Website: crate-barrel
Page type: billing-address
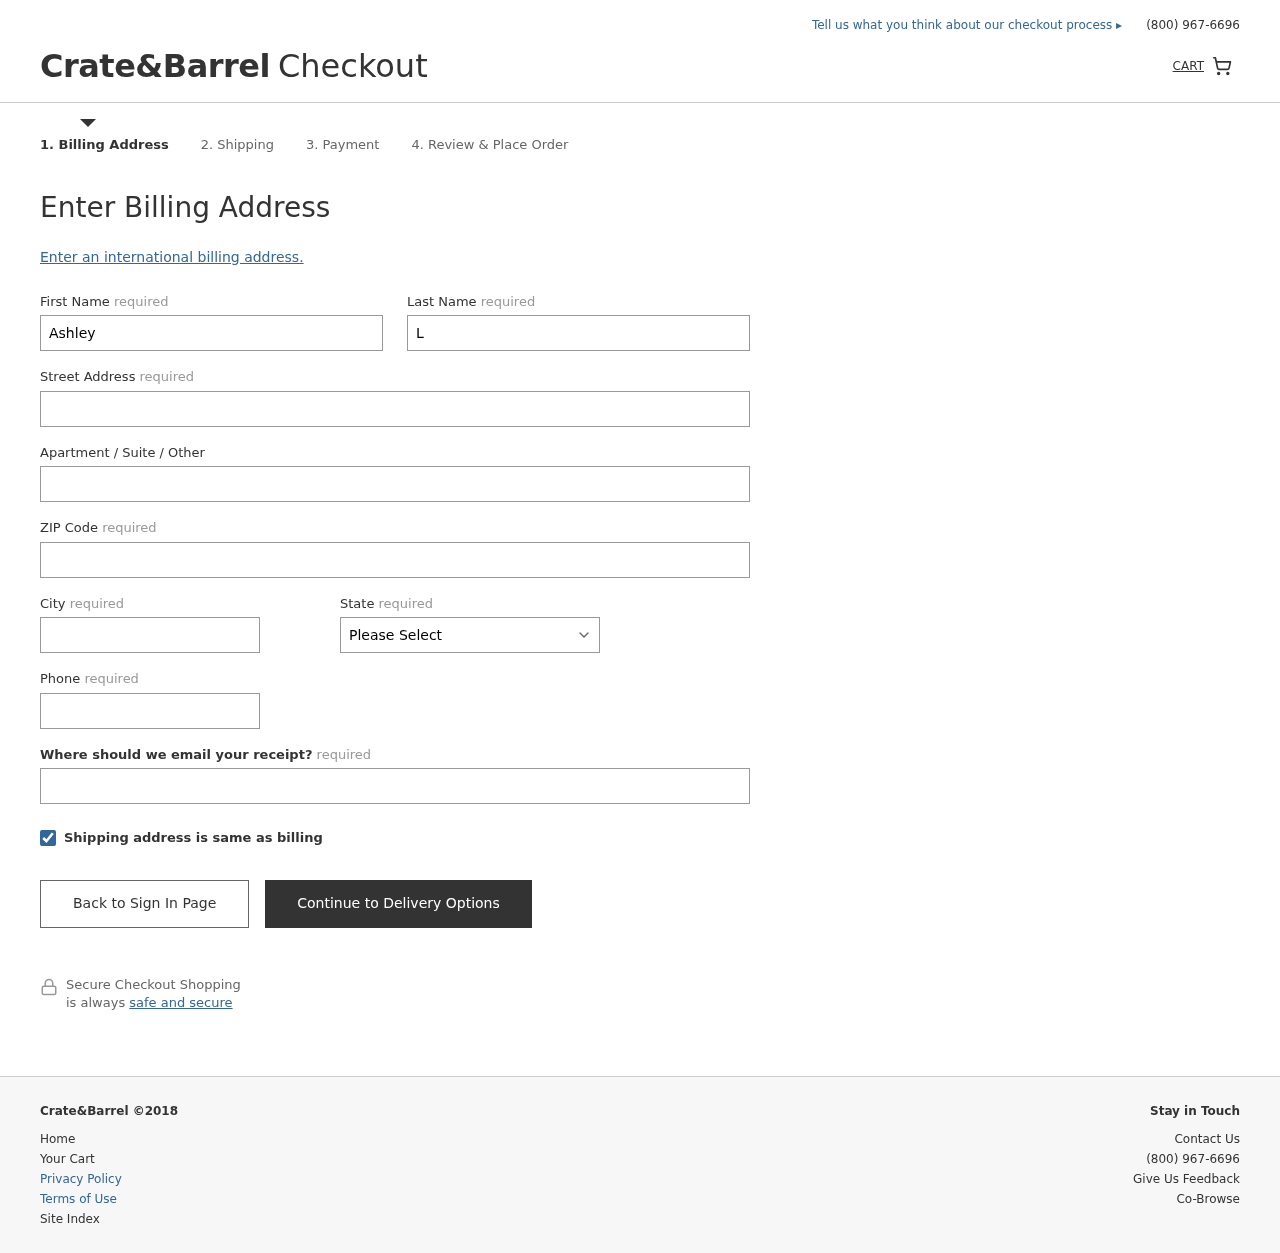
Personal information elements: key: PII_STATE
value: Florida
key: PII_FIRSTNAME
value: Ashley
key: PII_LASTNAME
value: Leon
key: PII_STREET
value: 7680 Wilson Ridge
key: PII_POSTCODE
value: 87585
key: PII_CITY
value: Peterton
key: PII_PHONE
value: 6274728342
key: PII_EMAIL
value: ashleyleon@gmail.com